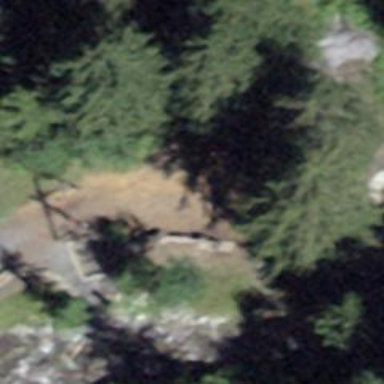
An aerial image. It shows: Playground area for leisure land.